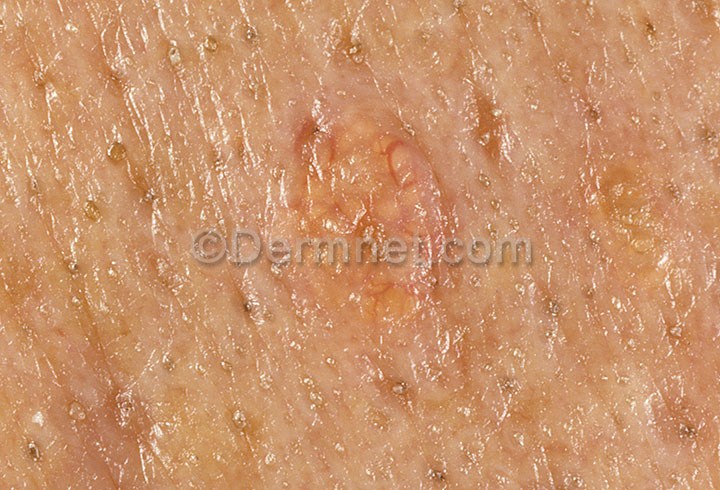
Disease: Seborrheic Keratoses and other Benign Tumors